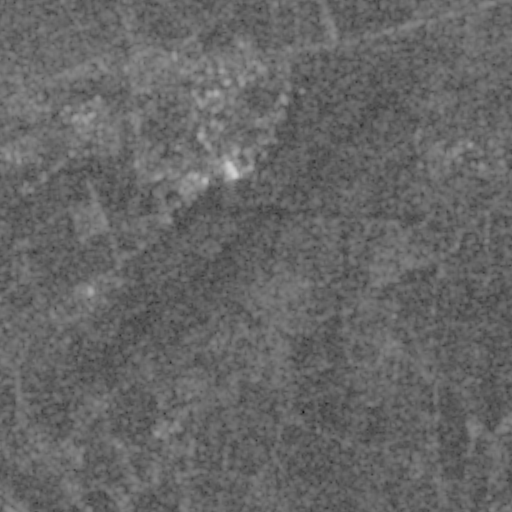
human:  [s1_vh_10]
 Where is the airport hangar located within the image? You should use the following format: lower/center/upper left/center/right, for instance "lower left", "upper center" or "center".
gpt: The airport hangar is located in the upper center of the image.
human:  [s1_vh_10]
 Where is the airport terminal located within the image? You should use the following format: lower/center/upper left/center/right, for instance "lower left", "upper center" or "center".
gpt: The airport terminal is located in the center of the image.
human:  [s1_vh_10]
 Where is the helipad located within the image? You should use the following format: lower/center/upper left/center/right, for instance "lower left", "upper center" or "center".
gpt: The helipad is located in the center of the image.
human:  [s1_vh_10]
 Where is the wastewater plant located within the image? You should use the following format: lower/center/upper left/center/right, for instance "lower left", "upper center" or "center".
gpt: The wastewater plant is located in the upper center of the image.
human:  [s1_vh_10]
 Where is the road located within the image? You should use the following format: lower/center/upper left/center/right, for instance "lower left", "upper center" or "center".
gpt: There is no road in the image.

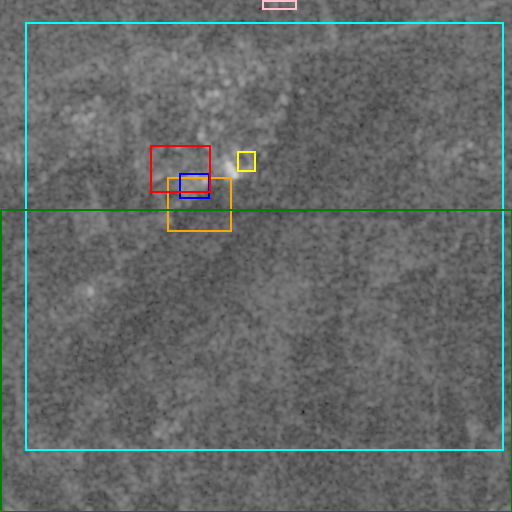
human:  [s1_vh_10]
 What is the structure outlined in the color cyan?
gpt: The structure outlined in cyan is an airport.
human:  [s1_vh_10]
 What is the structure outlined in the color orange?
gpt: The structure outlined in orange is an airport apron.
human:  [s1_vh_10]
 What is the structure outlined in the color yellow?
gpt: The structure outlined in yellow is an airport hangar.
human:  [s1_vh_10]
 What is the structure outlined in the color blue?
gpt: The structure outlined in blue is an airport terminal.
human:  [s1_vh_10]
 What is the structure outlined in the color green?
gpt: The structure outlined in green is a crop field.
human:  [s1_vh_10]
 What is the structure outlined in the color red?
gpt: The structure outlined in red is a parking lot.
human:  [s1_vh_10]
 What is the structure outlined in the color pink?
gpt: The structure outlined in pink is a wastewater plant.
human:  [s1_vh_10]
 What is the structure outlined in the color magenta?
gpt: There is no magenta outline.